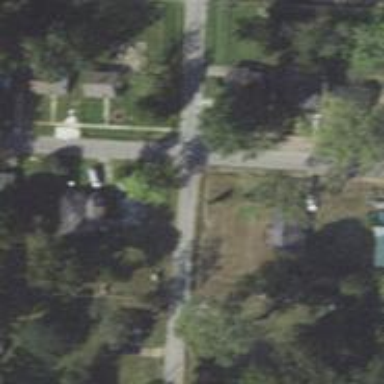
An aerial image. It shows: Road with stop sign.